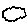
Label: cloud